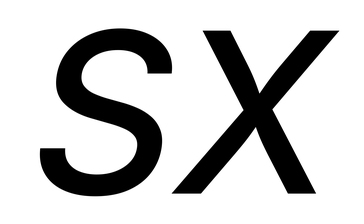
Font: Inter-Italic_Medium_Italic